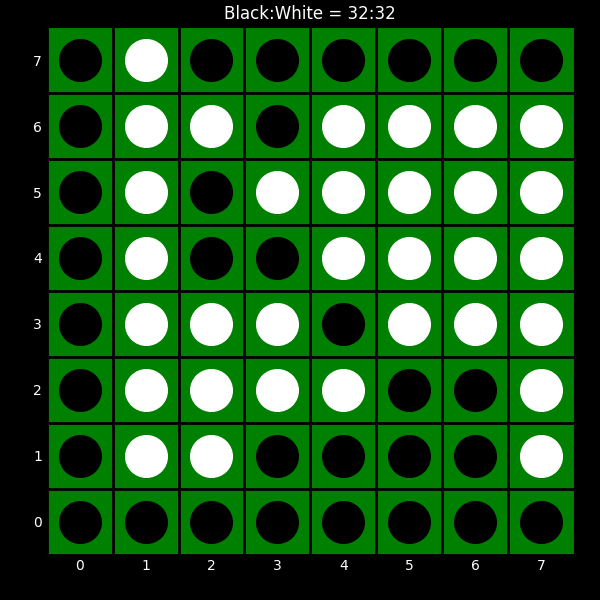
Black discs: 32
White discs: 32